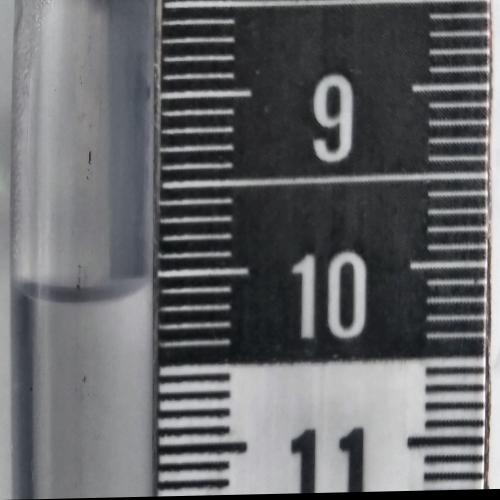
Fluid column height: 10.1 cm